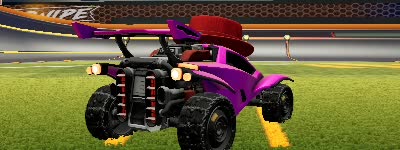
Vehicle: octane